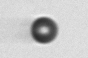
Label: bead